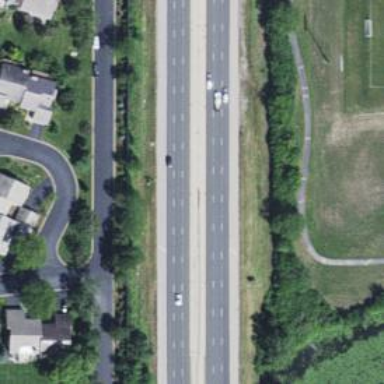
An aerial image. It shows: Trunk highway with expressway features.